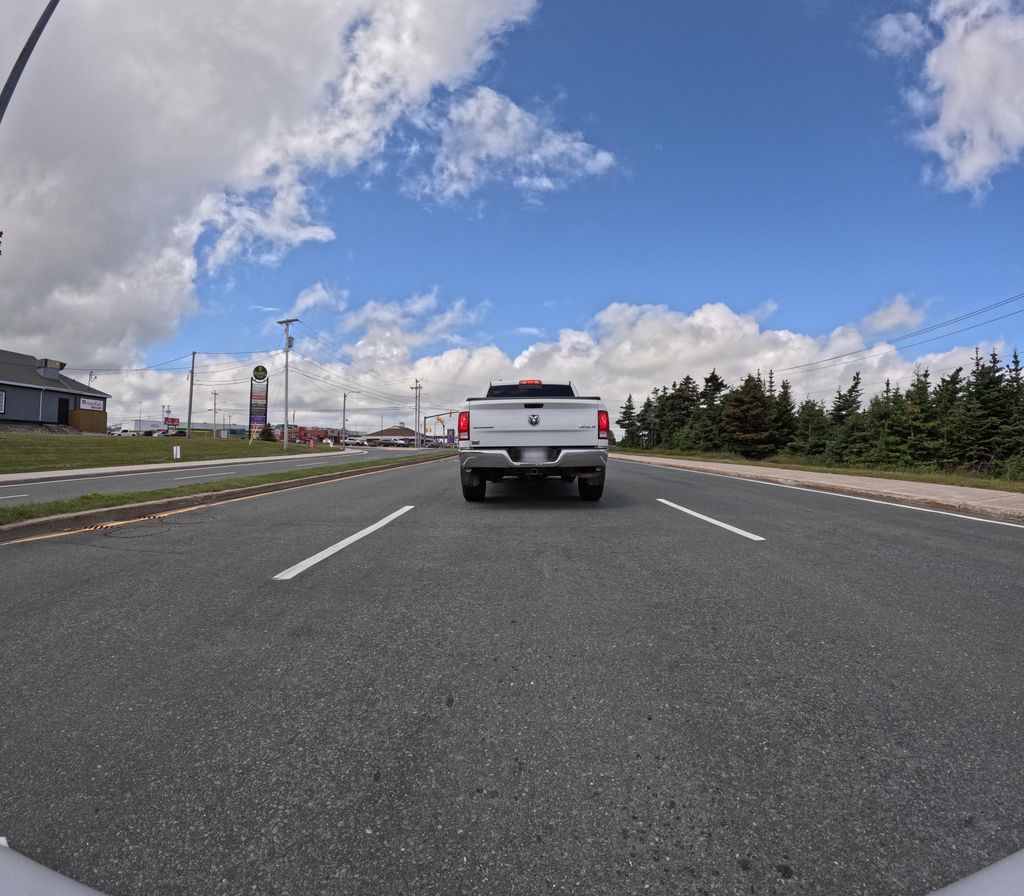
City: st_johns